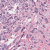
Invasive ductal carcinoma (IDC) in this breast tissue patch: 1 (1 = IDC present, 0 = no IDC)